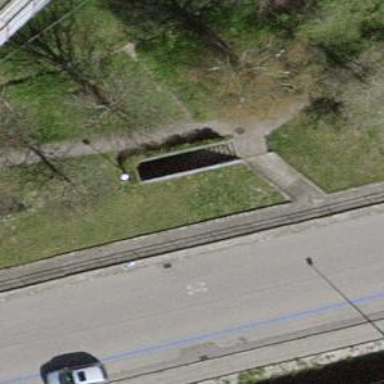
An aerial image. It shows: Concrete steps.